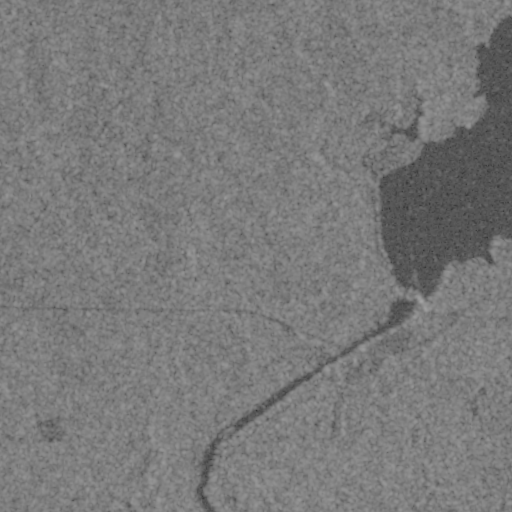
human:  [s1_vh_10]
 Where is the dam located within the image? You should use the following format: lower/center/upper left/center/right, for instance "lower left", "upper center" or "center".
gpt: The dam is located in the center right of the image.
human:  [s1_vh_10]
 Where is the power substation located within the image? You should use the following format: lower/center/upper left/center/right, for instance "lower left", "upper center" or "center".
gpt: The power substation is located in the center right of the image.
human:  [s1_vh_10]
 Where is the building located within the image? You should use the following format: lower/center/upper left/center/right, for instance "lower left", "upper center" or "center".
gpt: The building is located in the center right of the image.
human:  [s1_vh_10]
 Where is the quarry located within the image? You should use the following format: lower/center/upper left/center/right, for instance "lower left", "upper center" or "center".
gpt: There is no quarry in the image.

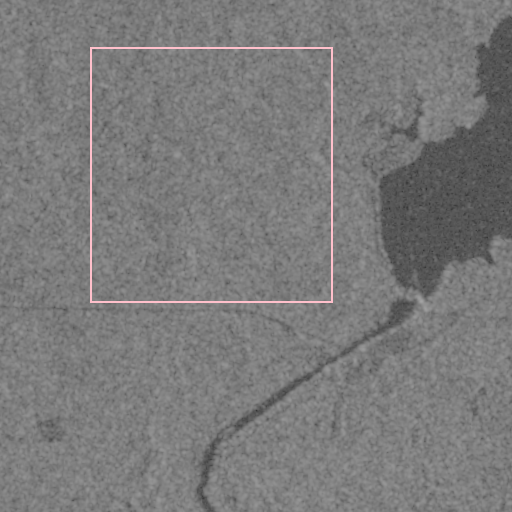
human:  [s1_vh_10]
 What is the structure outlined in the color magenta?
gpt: There is no magenta outline.
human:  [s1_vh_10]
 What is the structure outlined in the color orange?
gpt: There is no structure outlined in orange.